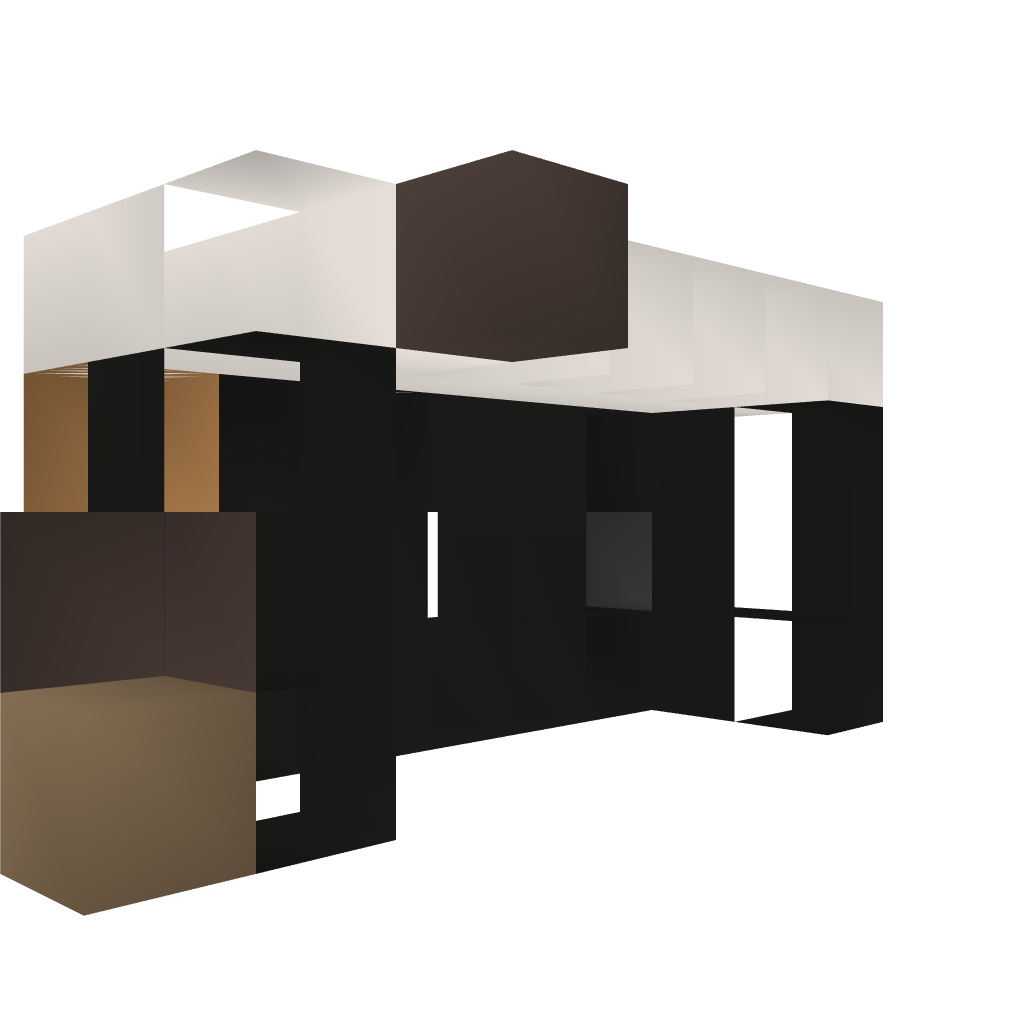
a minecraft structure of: Bus Station 1